Interaction volume radius: 5 \u00c5
Interaction volume height: 10 \u00c5
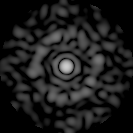
Disorder parameter: 0.8966